Field crop: tomato
Growth stage: 1
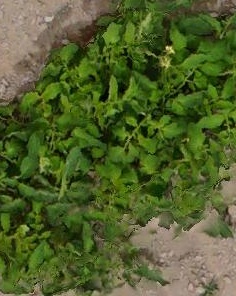
Species: tomato